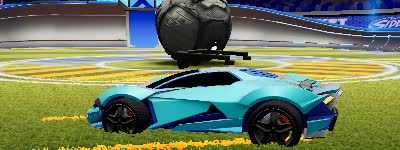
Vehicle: werewolf